Question: In my JQuery to display an autocomplete list, I have the following to close the list when clicked outside:
'''
$(document).bind('click', function (event) {
// Check if we have not clicked on the search box
if (!($(event.target).parents().andSelf().is('#showmore'))) {
$(".ui-menu-item").display = 'none';
$(".ui-menu-item").remove();
}
});
'''
The list closes but not completely! The following image shows a small white area beneath the text box.

The html on the page shows the following:
'''
<ul class="ui-autocomplete ui-front ui-menu ui-widget ui-widget-content ui-corner-all" id="ui-id-1" tabindex="0" style="display: block; top: 423.5625px; left: 272.875px; width: 361px;"></ul>
'''
Though I have closed the autocomplete and set its display to none, its still there! PLease help me resolve this.
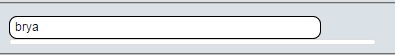
Answer: As per your code,
You must hide the 'ul' instead of 'ui-menu-item'.
So you must have '$(".ui-menu").hide()' to hide that white background element below the search box.
In your code,
'''
if (!($(event.target).parents().andSelf().is('#showmore'))) {
$(".ui-menu").hide();
}
'''
And also you've following snippet in your code:
'''
$(".ui-menu-item").display = 'none';
'''
which should be
'''
$(".ui-menu-item").hide();
'''
There is no 'display' property in 'jQuery' wrapped dom element.
If you want to use 'display: none' then do it with
'''
document.querySelectorAll(".ui-menu-item").style.display = "none";
'''